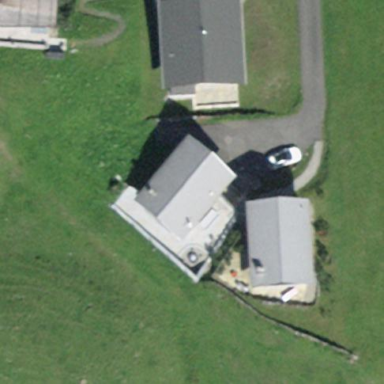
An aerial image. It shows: Detached building.